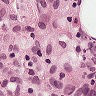
Metastatic tissue present: no